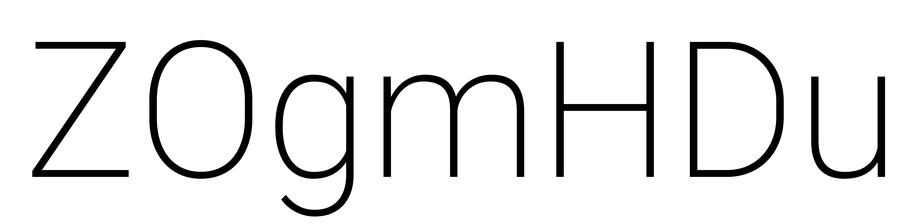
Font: Roboto_ExtraLight